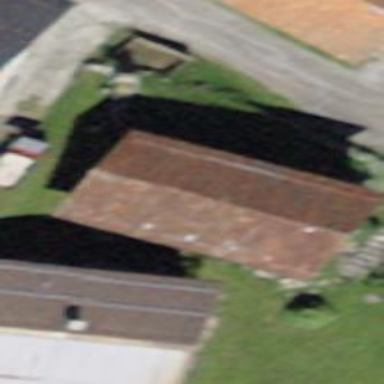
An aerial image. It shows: Shed building.